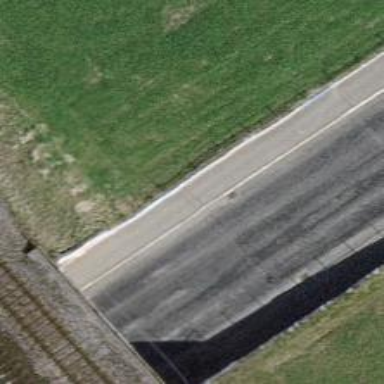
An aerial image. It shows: Unclassified road with tunnel.